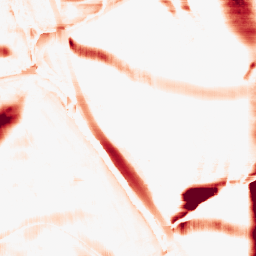
Category: morphological
Decomposition family: morphological_rect
Decomposition parameters: operation: opening
width: 50
height: 20
Upsampling method: quintic
Upsampling parameters: scale: 2
Upsampling scale: 2